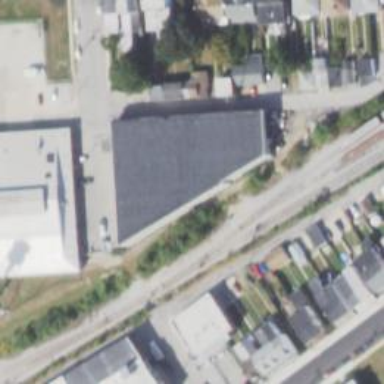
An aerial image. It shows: Railway siding with rails.